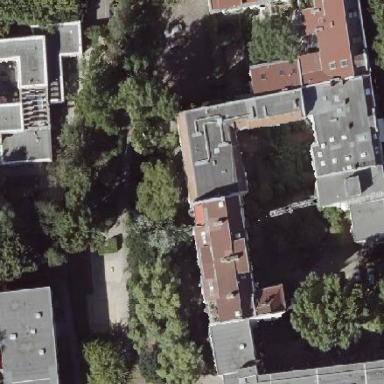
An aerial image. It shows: Building consisting of apartments with double saltbox roof shape.